Question: Source codes files are getting committed but images are not.
Error message
error:pathscpec '' did not match any file(s) known to git.

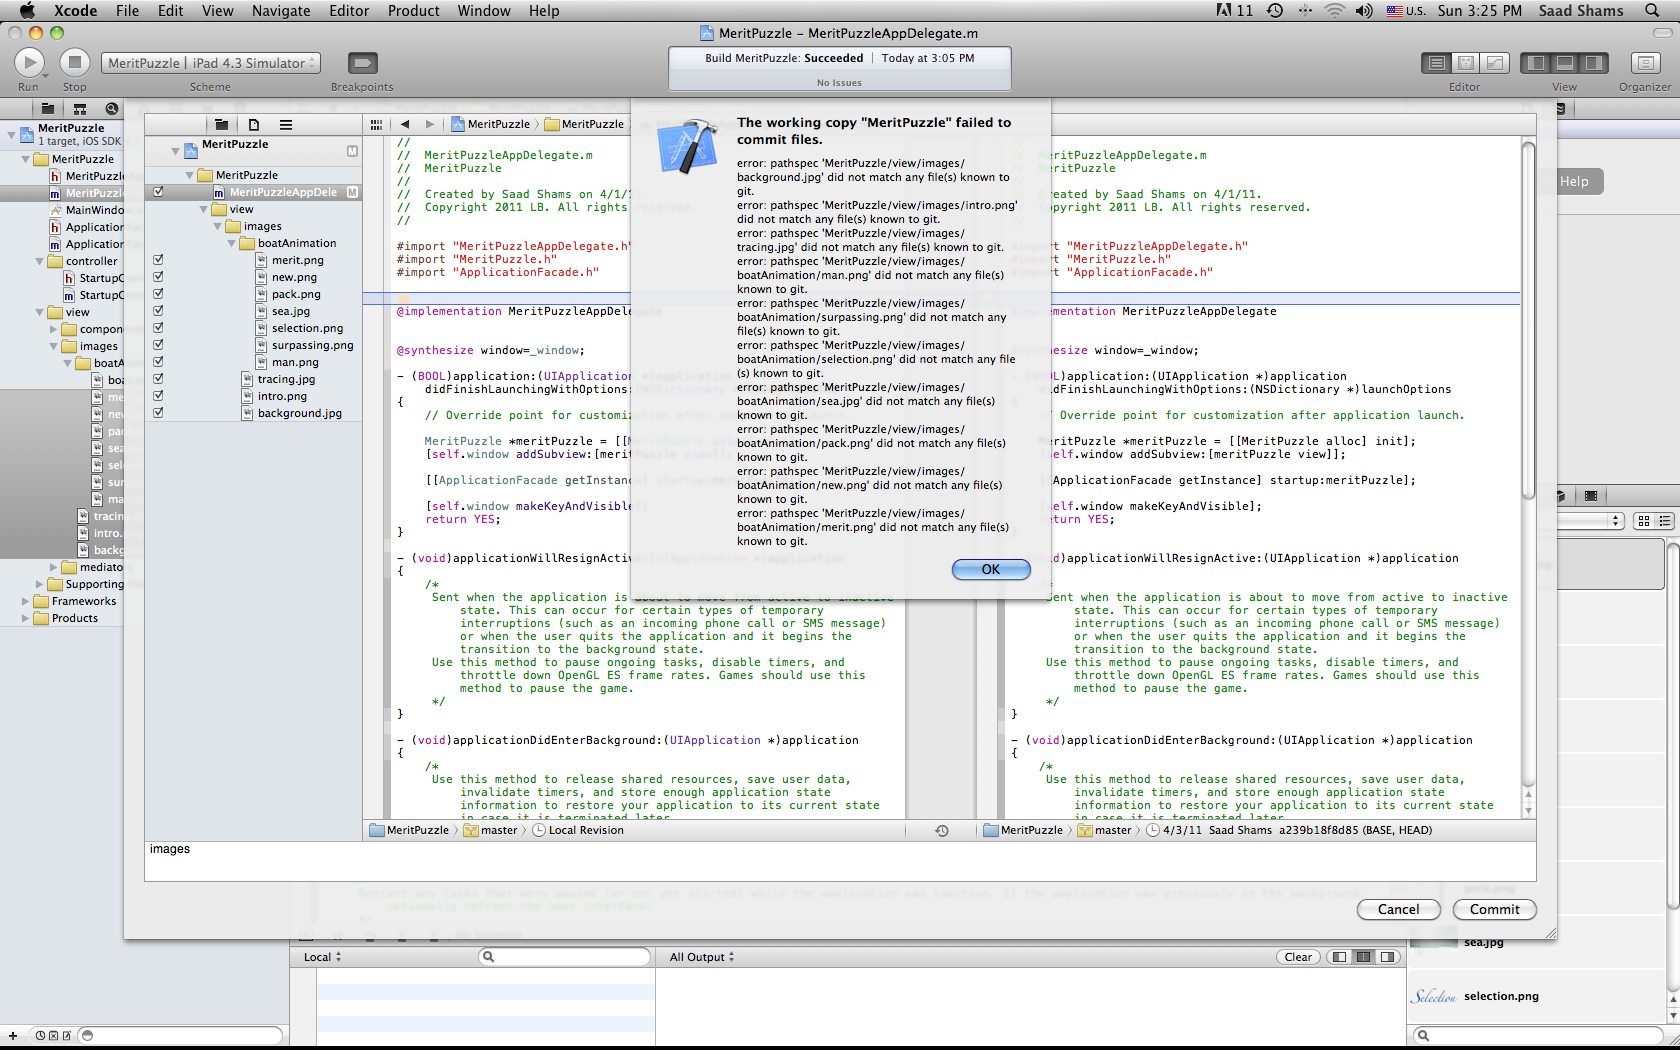
Answer: The XCode release notes mention that there is a problem commiting binary files right now. They suggest that after you get that error you should go to the command line and do "git commit".